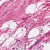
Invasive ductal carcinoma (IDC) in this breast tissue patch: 0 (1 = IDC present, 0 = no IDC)